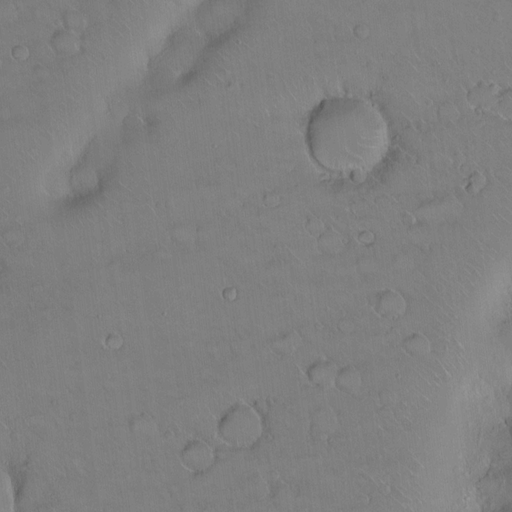
Objects detected: cone, cone, cone